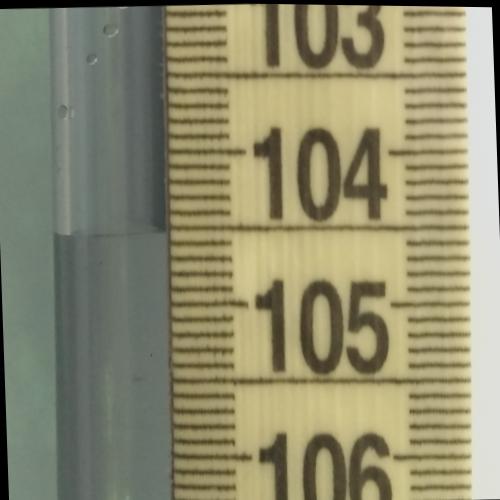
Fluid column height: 104.5 cm